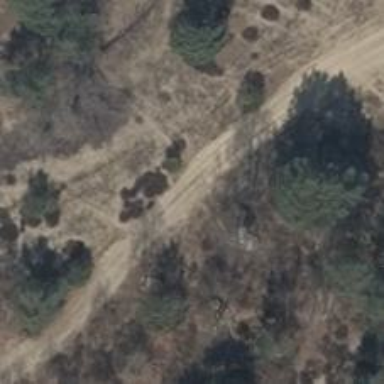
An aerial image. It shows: Sandy track road with grade4 tracktype.